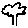
Label: tree